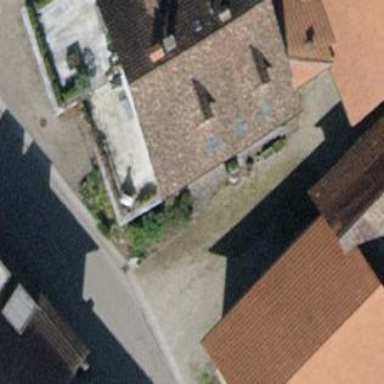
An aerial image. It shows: Semidetached house with gabled roof.